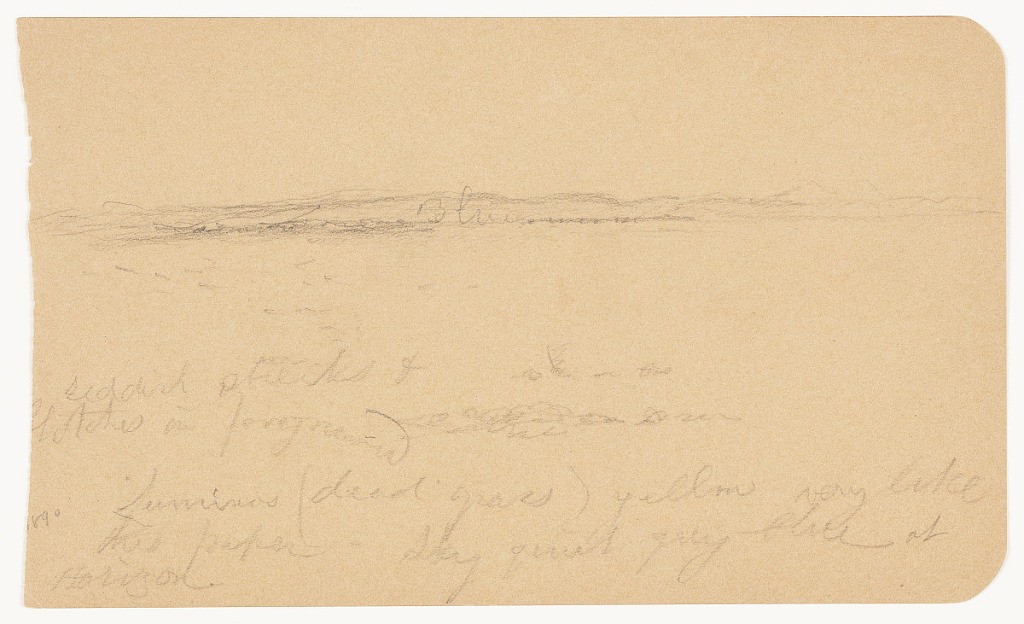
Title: Hills across a Plain in Mexico
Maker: Frederic Edwin Church, American, 1826–1900
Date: January–February 1890
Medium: Graphite on light brown wove paper
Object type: Drawing
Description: Landscape sketch showing a view of hills across a plain in Mexico. The foreground and middle distance comprise of an extensive plain covered in dead grass that stretches into the background, where a low and rolling range of hills stretches across the horizon. Taller mountains are seen in the extreme distance at far right.